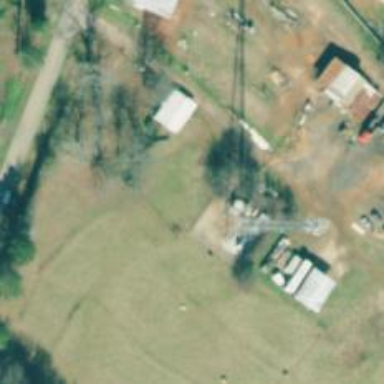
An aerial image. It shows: Man-made mast used for communication purposes.